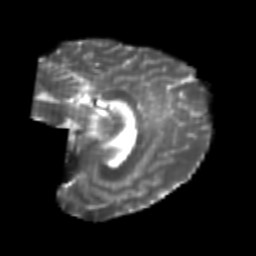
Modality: T2w
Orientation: sagittal
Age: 24
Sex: female
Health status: healthy
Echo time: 0.074 s